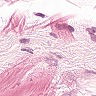
Metastatic tissue present: no